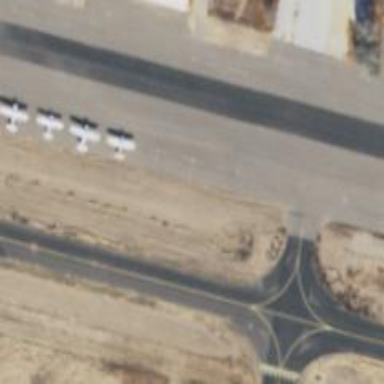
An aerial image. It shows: Asphalt taxiway in the airport.